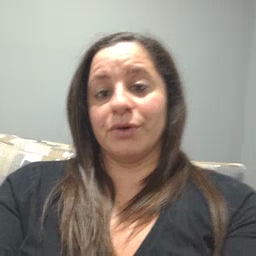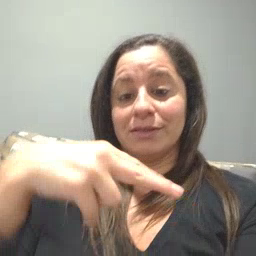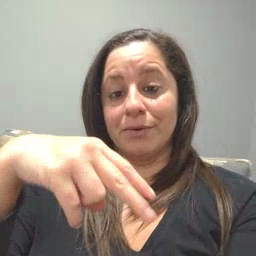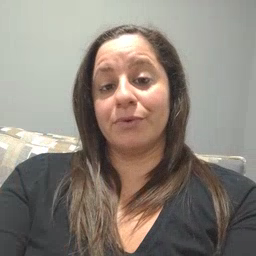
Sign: dance